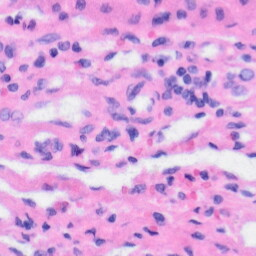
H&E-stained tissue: Liver